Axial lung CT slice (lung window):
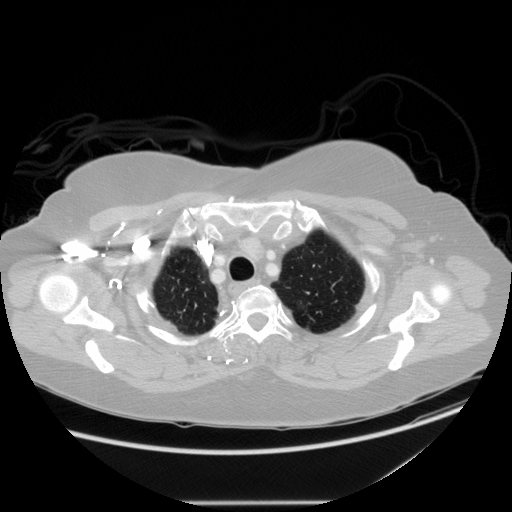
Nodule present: no